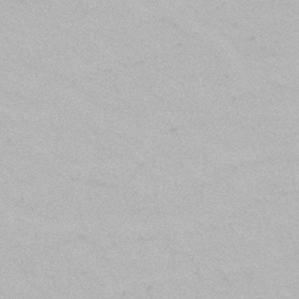
Label: frost